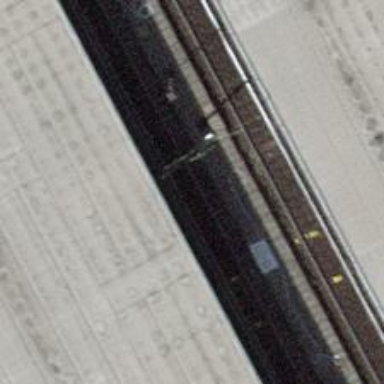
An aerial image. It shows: Railway signal with catenary mast.